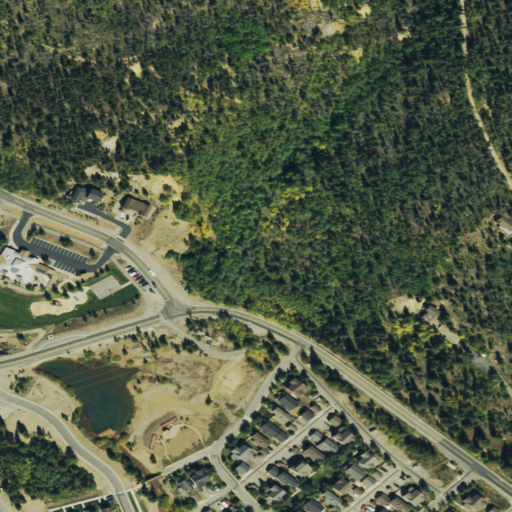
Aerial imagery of valley in Colorado named Gibson Gulch containing evergreen forest, medium intensity development, low intensity development, deciduous forest, open development, mixed forest, grassland, barren land, high intensity development, and woody wetlands